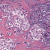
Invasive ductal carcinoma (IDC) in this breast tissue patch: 1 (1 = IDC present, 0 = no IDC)